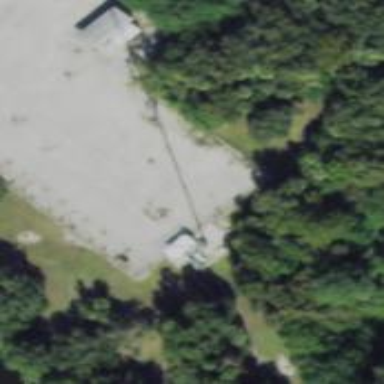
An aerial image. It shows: Man-made mast used for communication purposes.